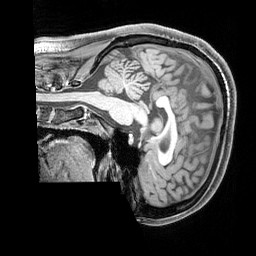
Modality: T1w
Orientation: sagittal
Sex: female
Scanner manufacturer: siemens
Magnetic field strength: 3 T
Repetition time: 2.3 s
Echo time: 0.00226 s